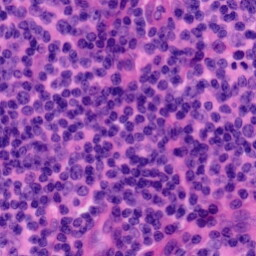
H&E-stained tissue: Tonsil